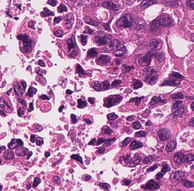
Tumor epithelial tissue: yes
Tumor-associated stroma tissue: no
Normal tissue: no